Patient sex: M
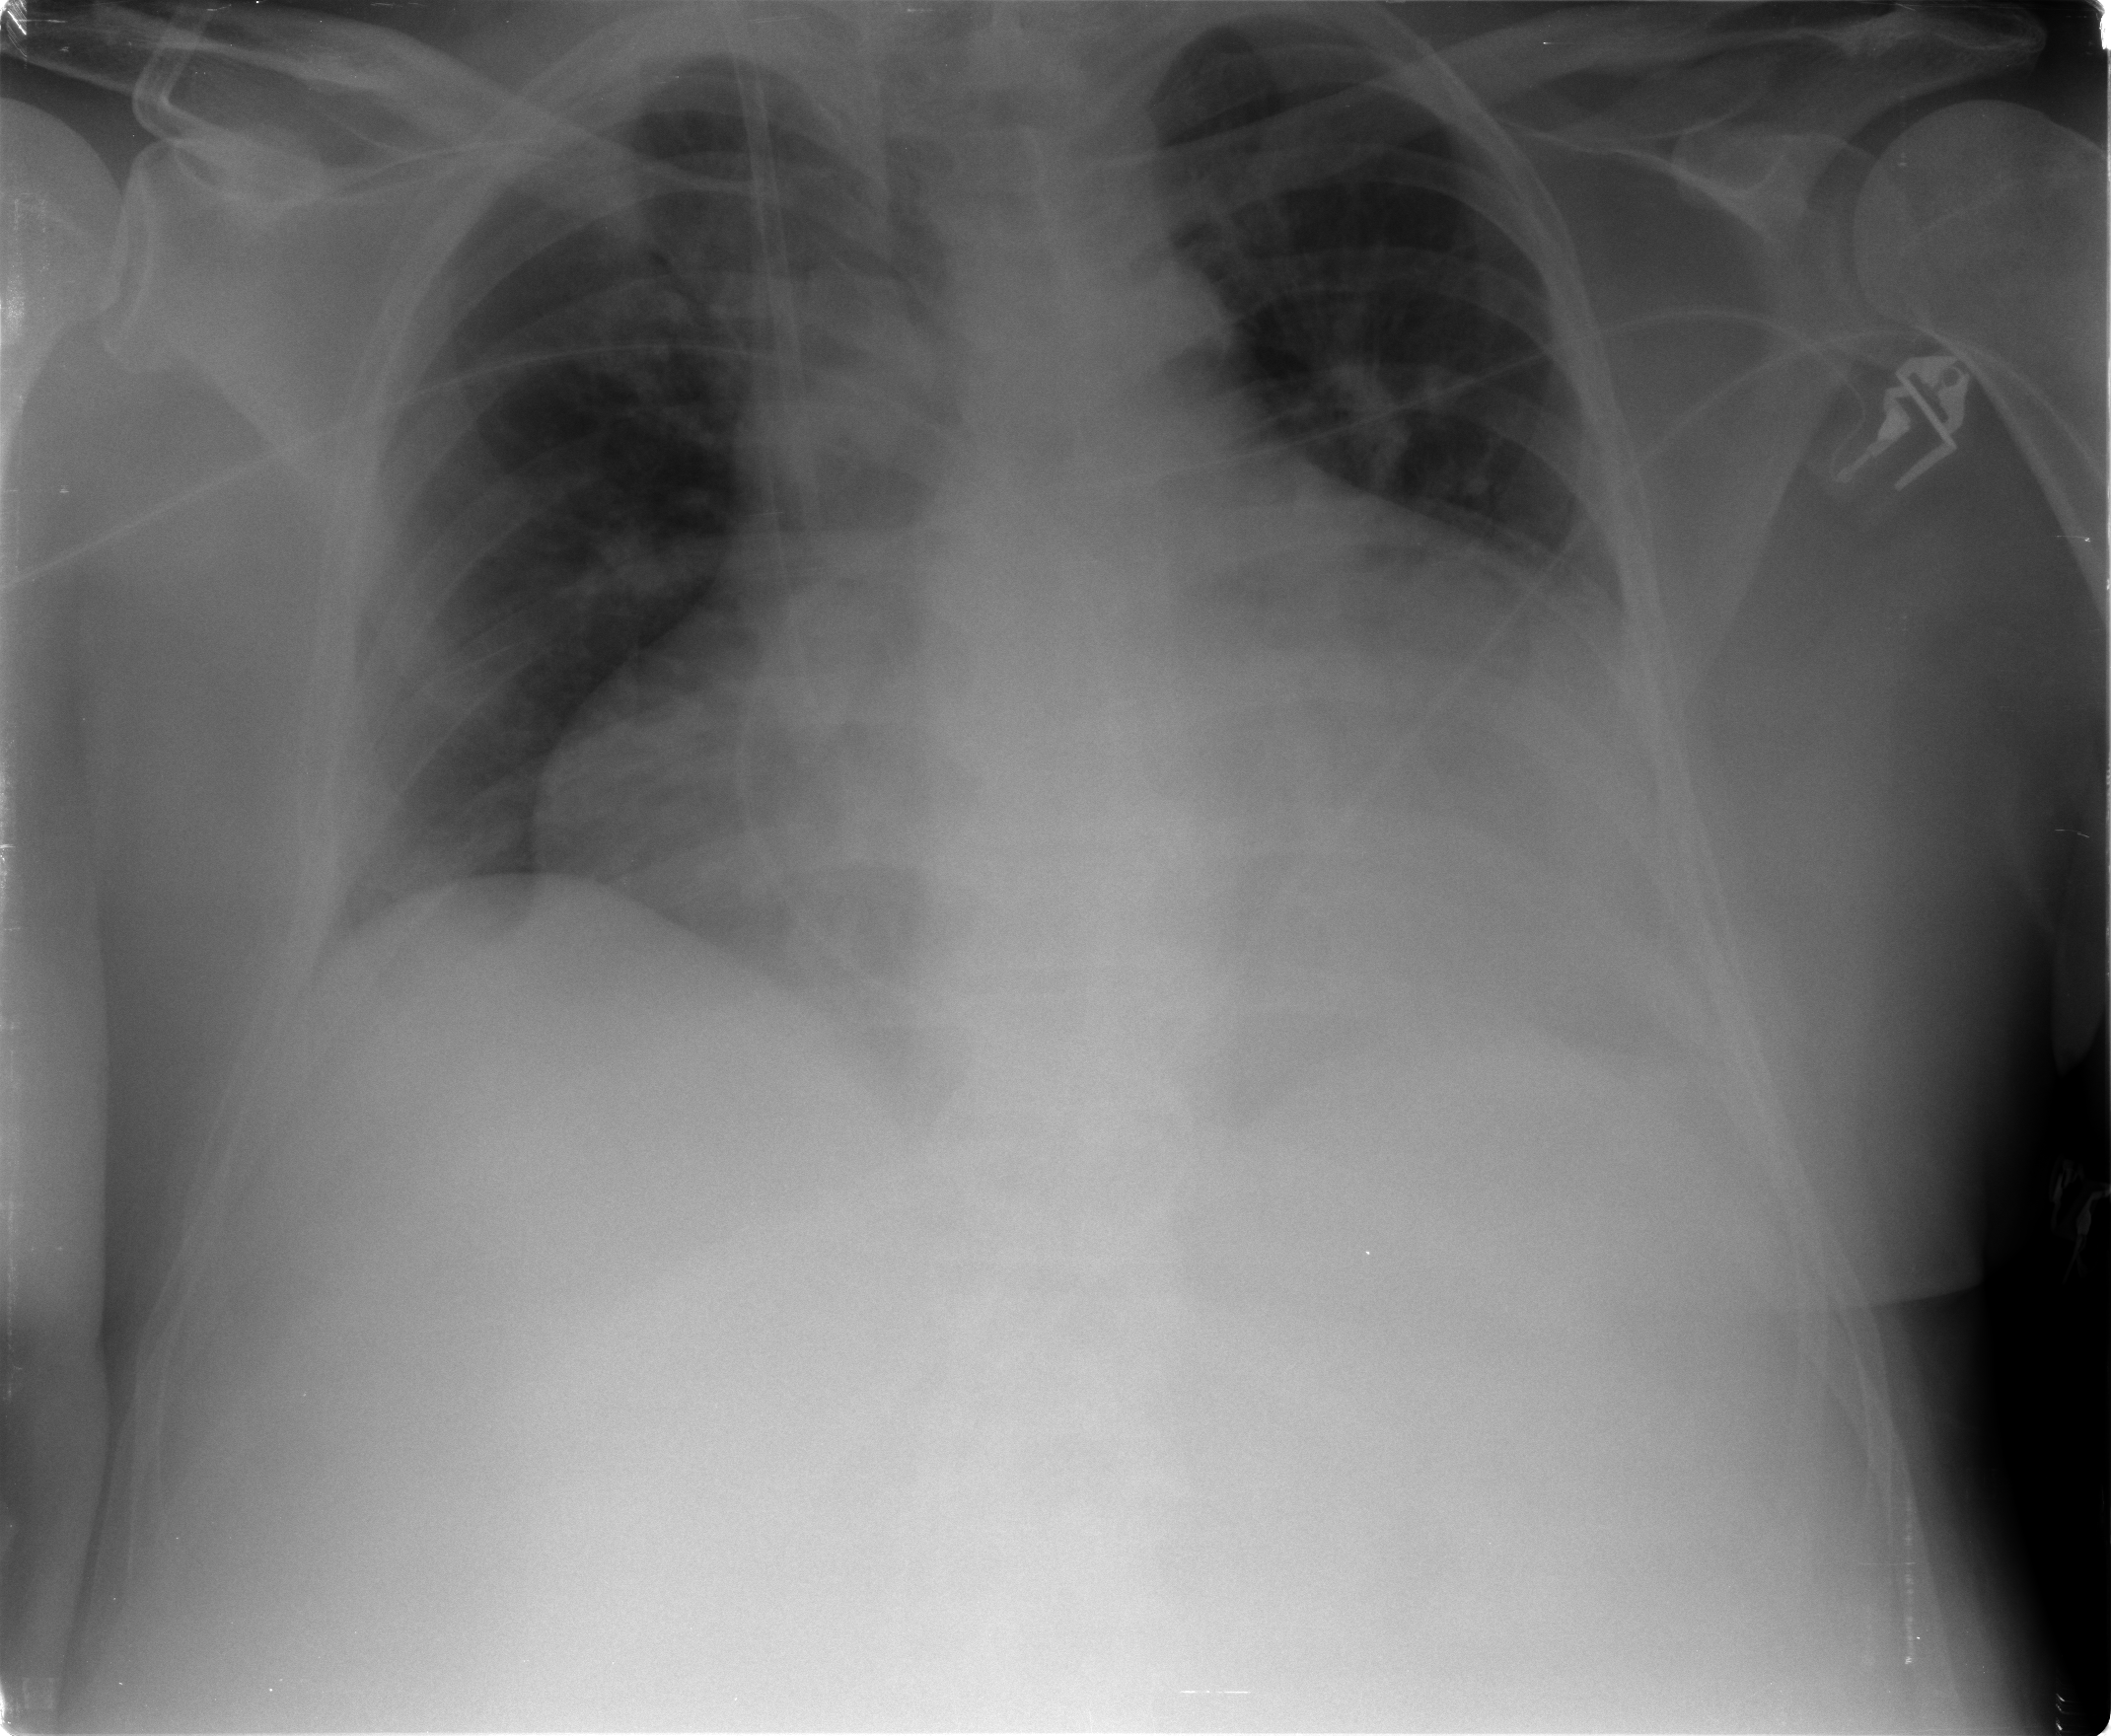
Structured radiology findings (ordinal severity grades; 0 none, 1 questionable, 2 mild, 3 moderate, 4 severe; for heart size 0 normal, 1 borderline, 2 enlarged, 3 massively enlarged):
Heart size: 2
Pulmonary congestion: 2
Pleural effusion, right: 0
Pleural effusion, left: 0
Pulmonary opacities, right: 0
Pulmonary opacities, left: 0
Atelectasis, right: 0
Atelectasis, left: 2